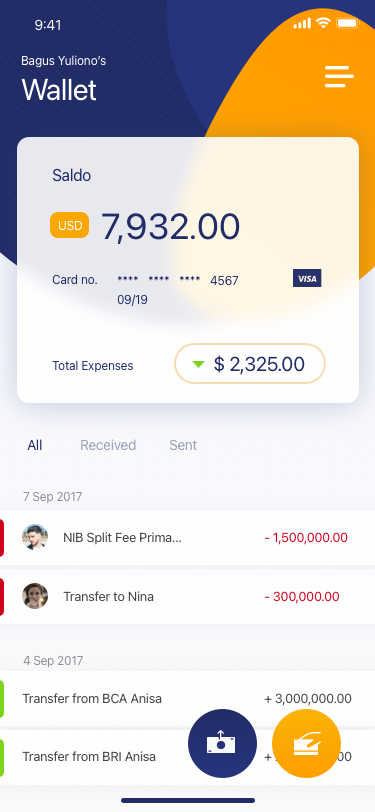
Text in this UI design:
Bagus Yuliono’s
Wallet
Saldo
Total Expenses
$ 2,325.00
Card no.
****   ****   ****   4567
09/19
 7,932.00
USD
4 Sep 2017
Transfer from BCA Anisa
+ 3,000,000.00
Transfer from BRI Anisa
+ 2,000,000.00
7 Sep 2017
NIB Split Fee Prima…
- 1,500,000.00
Transfer to Nina
- 300,000.00
All
Received
Sent